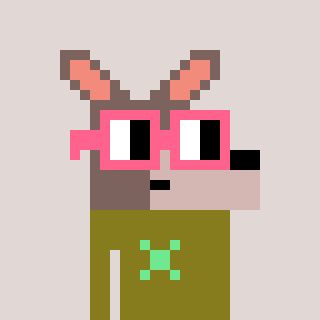
a pixel art character with square pink glasses, a kangaroo-shaped head and a gunk-colored body on a warm background